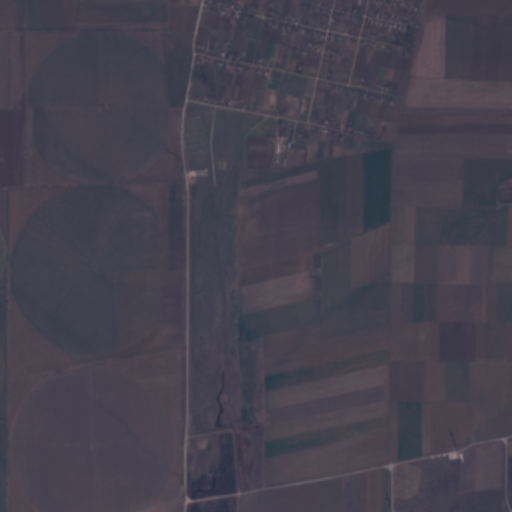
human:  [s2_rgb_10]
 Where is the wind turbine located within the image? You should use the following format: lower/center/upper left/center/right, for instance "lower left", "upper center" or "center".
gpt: The wind turbine is located in the lower right of the image.
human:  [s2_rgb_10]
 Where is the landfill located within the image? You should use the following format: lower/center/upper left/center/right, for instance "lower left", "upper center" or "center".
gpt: There is no landfill in the image.